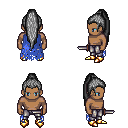
a pixel art fantasy rpg character, male body template, human, dark skin, blue tattered cape, metal pants, gray extra-long topknot hairstyle, gold boots, dagger, four views (front, back, left, right), 2x2 character sprite sheet, small pixel art, hard edges, no anti-aliasing